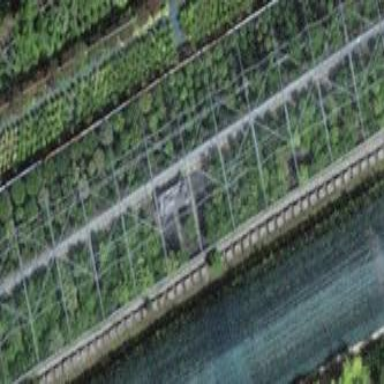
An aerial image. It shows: Greenhouse.